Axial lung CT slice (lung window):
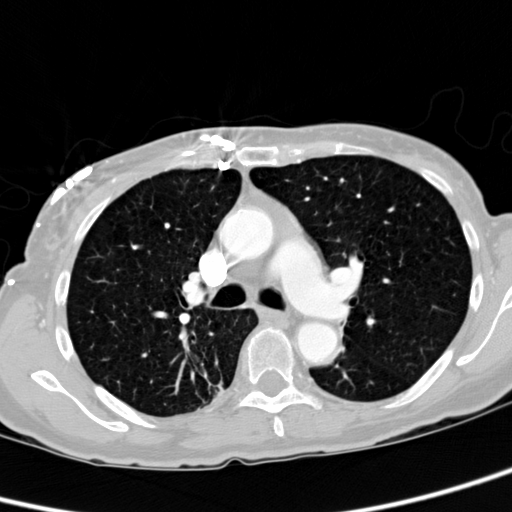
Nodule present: no